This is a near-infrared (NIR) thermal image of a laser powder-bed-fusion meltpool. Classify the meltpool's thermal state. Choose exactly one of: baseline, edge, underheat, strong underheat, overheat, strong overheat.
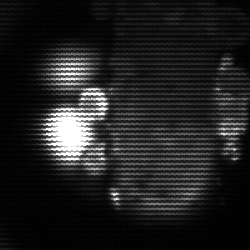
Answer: strong underheat